Question: I'm trying to get an object to move from one point to a different one in a straight line. I tried something similar a while back, but it moved until it was aligned with the axis. That code looked like this:
'''
if(x < otherObject.x) x++;
else if(x > otherObject.x) x--;
if(y < otherObject.y) y++;
else if(y > otherObject.y) y--;
'''
This is a highly inefficient system, and I have been looking at other ways to go about this.
But I also have to move at a specific speed which is what I have been struggling to solve. Example of coordinate movement:
'''
-50,200 => 50,-100
300, 300 => 600,230
'''
The goal is to get it to move in a straight line from point A to B, but it should move at an even speed. Considering this:

The goal is to get it to move through the line, and the speed should make it stay on the line(some inaccuracy is acceptable, but it aligning to the X/Y axis(meaning targetX/targetY is equal to currentX/currentY should not happen).
Any ideas?
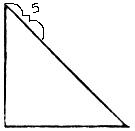
Answer: First of all, you need to forget the concept of movement from a given "source" point to a given "target" point.
Instead, think of your object at any given moment as being at a point, and moving in a certain with a certain .
You will need a real number to hold the angle (in radians) representing the direction your object is moving. If your object needs to go from source position (sx,sy) to target position (tx,ty) then the angle is computed as follows:
'''
float deltaX = tx - sx;
float deltaY = ty - sy;
float angle = Math.atan2( deltaY, deltaX );
'''
You will also need a real number to hold the speed at which your object is traveling. Ideally your speed should be expressed in terms of screen units (pixels?) per second, but let's keep things simple and just let speed be expressed in terms of screen units per frame. "Frame" simply means "whenever you get around to calculating stuff and rendering stuff". You may be doing this as fast as you can, or you may be doing it 30 times per second, the choice is yours.
So, given all of the above parameters, to calculate your object's new position at each frame, use the following:
'''
currentX += speed * Math.cos( angle );
currentY += speed * Math.sin( angle );
'''
To find out whether your object has reached the "target" point, compute the distance between your object and the "target" point, and if it is small enough, consider it "there". Do not expect the current point of your object to ever become equal to the target point, that would require too much precision.